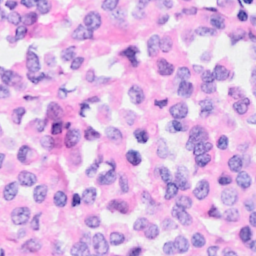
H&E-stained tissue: Breast